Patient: sex F, age 54
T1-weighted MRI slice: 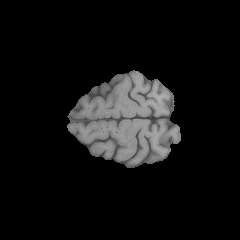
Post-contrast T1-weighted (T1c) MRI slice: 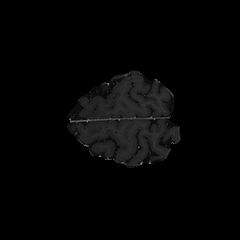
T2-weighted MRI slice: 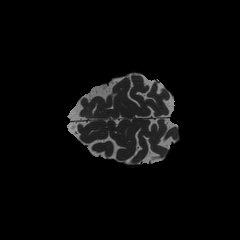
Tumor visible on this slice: no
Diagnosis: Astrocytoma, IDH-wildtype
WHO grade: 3